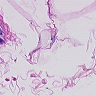
Metastatic tissue present: no